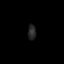
Tissue: lung
Cell type: T cells
Senescence score: 0.2197
Nuclear area (px): 118
Mean DAPI intensity: 39.288